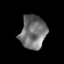
Tissue: prostate
Cell type: T cells
Senescence score: 0.3296
Nuclear area (px): 852
Mean DAPI intensity: 112.968